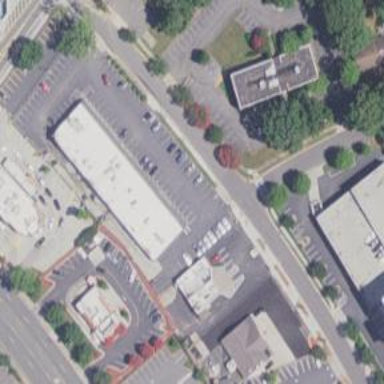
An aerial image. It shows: Pharmacy providing healthcare services.